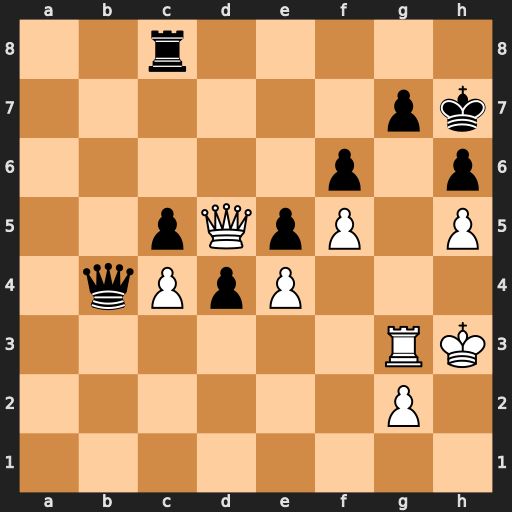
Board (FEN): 2r5/6pk/5p1p/2pQpP1P/1qPpP3/6RK/6P1/8
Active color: w
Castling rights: -
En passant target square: -
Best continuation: Rxg7+ Kxg7 Qd7+ Kf8 Qxc8+